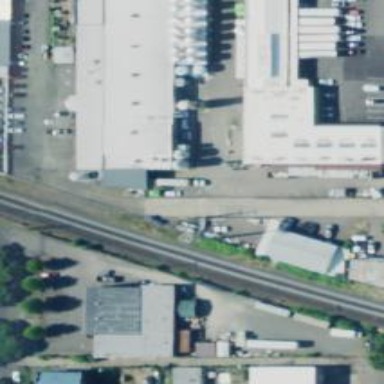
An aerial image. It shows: Industrial area.